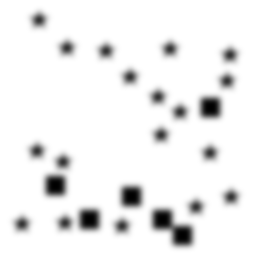
Squares: 6
Triangles: 0
Stars: 18
Total shapes: 24